Question:
I want to remove the "glow" from around those circles. Those paths you see are the glows themselves, not the marker with the 2px red and blue solid rings. So, remove those path elements.
There should be a setting in highcharts that allows me to disable/modify this "glow."
These elements are not rendered immediately when the chart is rendered. They are rendered when you start interacting with the chart, which means selecting them and removing them manually doesn't seem to work.
Thoughts?
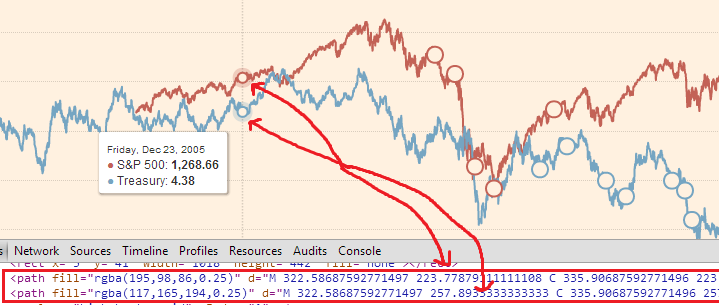
Answer: You can set the size of the halo hover effect with 'plotOptions', for example (<URL>:
'''
plotOptions: {
series: {
states: {
hover: {
enabled: true,
halo: {
size: 0
}
}
}
}
}
'''
There are some other options to customize the hover effect and the halo itself. <URL>. If you don't want the series to show any hover effect either you can just set 'enabled: false'.